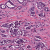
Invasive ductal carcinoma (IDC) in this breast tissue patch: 1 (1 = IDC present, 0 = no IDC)